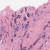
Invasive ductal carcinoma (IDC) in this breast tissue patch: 1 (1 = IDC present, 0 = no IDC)